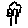
Label: tree